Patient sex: M
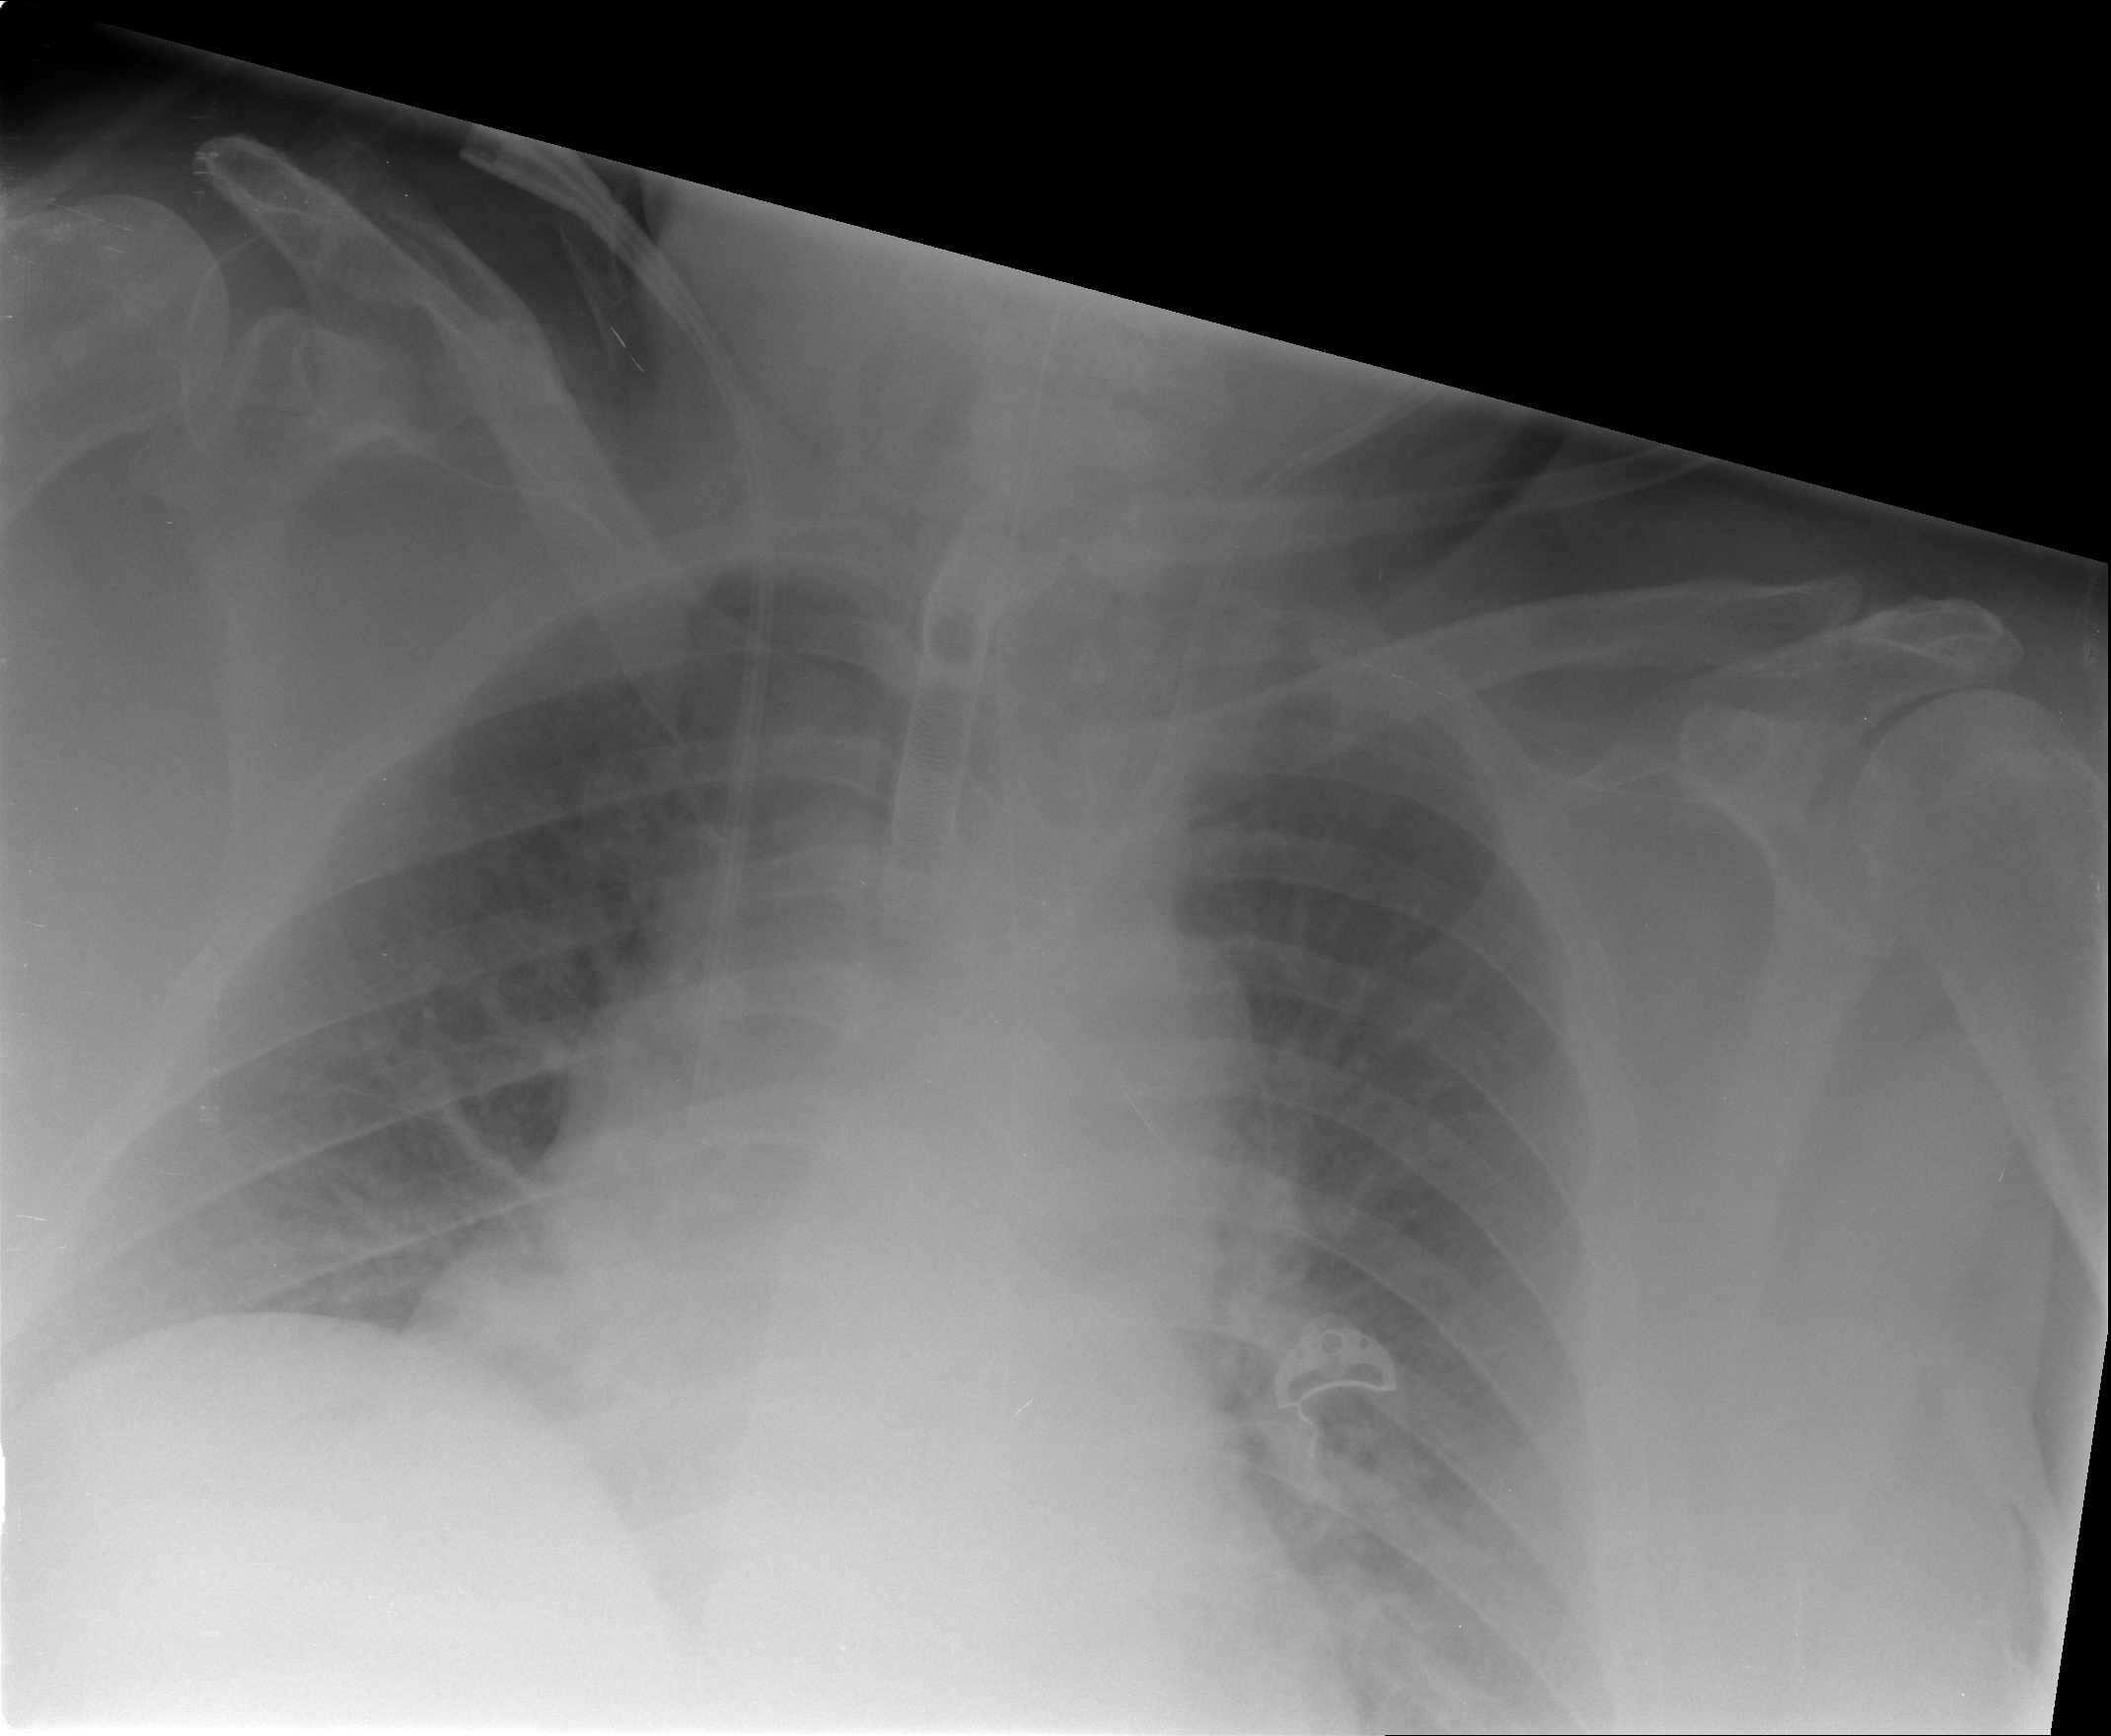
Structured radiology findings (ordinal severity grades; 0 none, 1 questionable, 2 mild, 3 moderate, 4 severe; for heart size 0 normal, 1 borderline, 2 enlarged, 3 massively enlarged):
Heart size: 2
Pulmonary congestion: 2
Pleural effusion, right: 1
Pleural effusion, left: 1
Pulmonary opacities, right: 0
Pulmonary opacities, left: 0
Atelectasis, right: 0
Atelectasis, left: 2